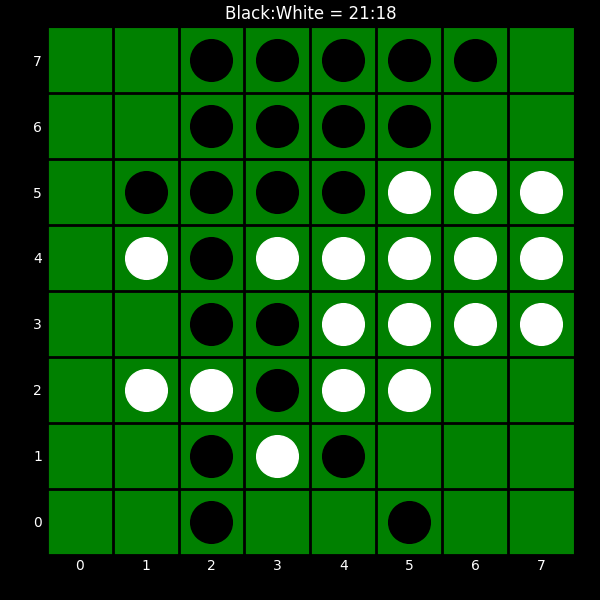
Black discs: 21
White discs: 18